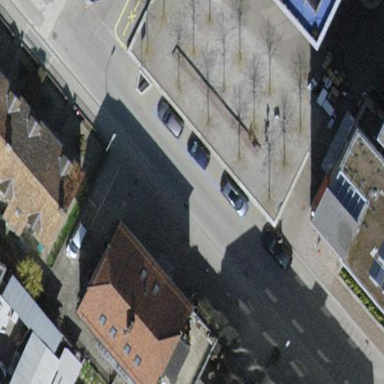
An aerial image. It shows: Parking lane with asphalt surface.